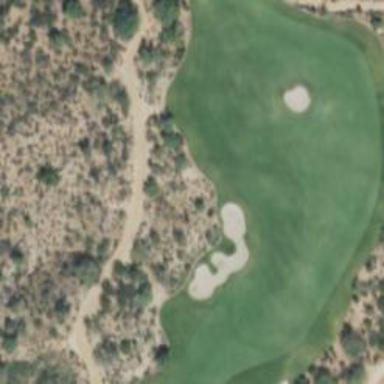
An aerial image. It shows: Rough area on grassy golf course.